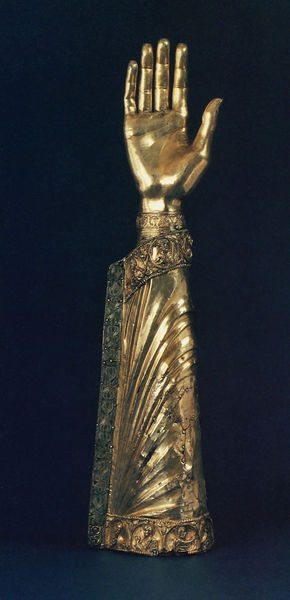
Titel: Armreliquiar mit Brustbildern von Christus und den Aposteln
Institution: Cleveland, The Cleveland Museum of Art
Schlagwörter: hand, daumen, finger, ornament, arm, falten, kleidung, ärmel, kirche, gold, borte, edelsteine, bordüre, verzierung, bronze, faltenwurf, vergoldet, religion, ranke, verziert, unterarm, heilig, reliquie, reliquiar, ärmle, kicche